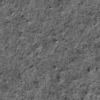
Label: not_dusty